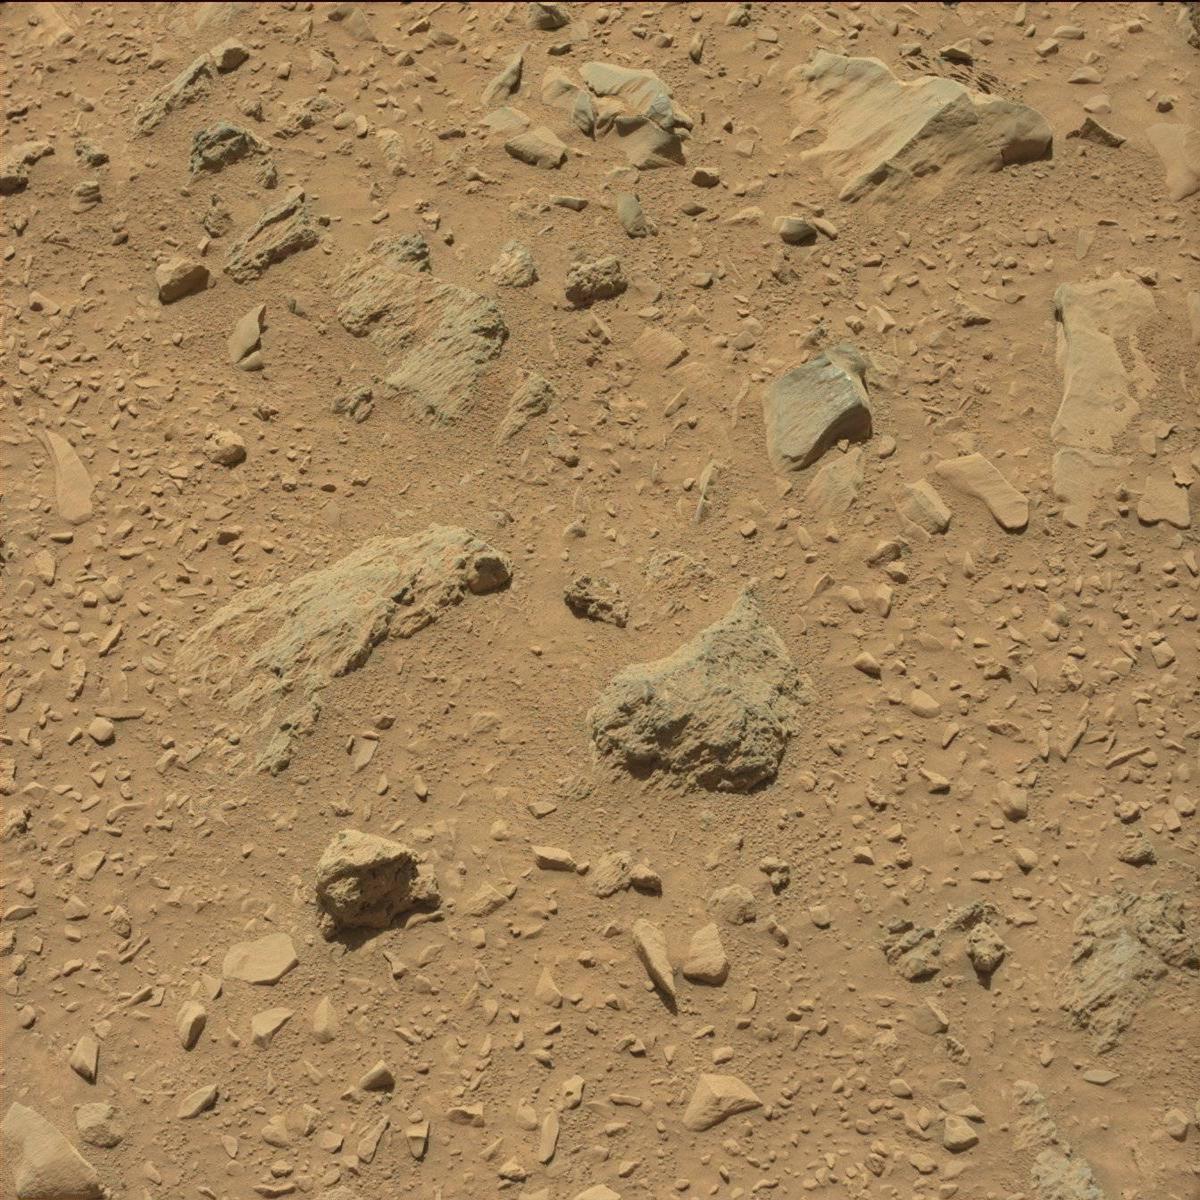
Terrain classes present: Bedrock, Rock, Sand / Soil